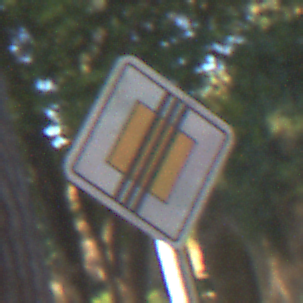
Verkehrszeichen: EndeVorfahrtsstrasse
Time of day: MorningAfternoon
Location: Outdoor (Suburban)
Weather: Clear
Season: NotSpecified
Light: Natural